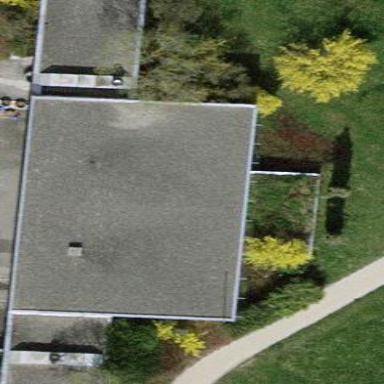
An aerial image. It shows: Service building.